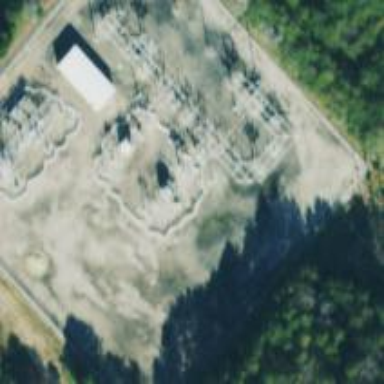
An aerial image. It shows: Distribution level power substation surrounded by fence.